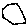
Label: hexagon